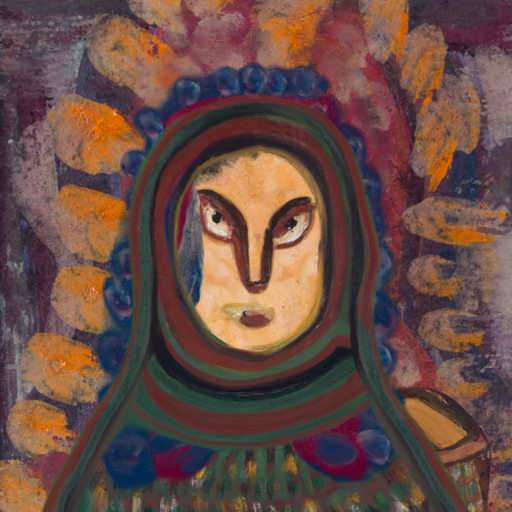
Background: Doll, Head And Neck Front: Childish, Face Front: After_Raid, Bust: After_Raid, Hair Front: Hill_Girl, Head Accessory: After_Raid_Scarf, Second Necklace: Blank, Necklace: Blank, Baby: Blank